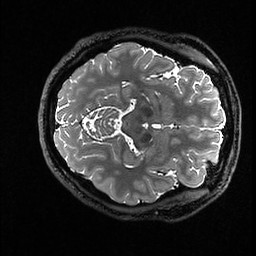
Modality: T2w
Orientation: axial
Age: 25
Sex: female
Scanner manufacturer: ge
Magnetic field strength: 3 T
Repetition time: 3.202 s
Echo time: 0.06663 s